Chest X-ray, PA view. Patient: 61 years old, sex M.
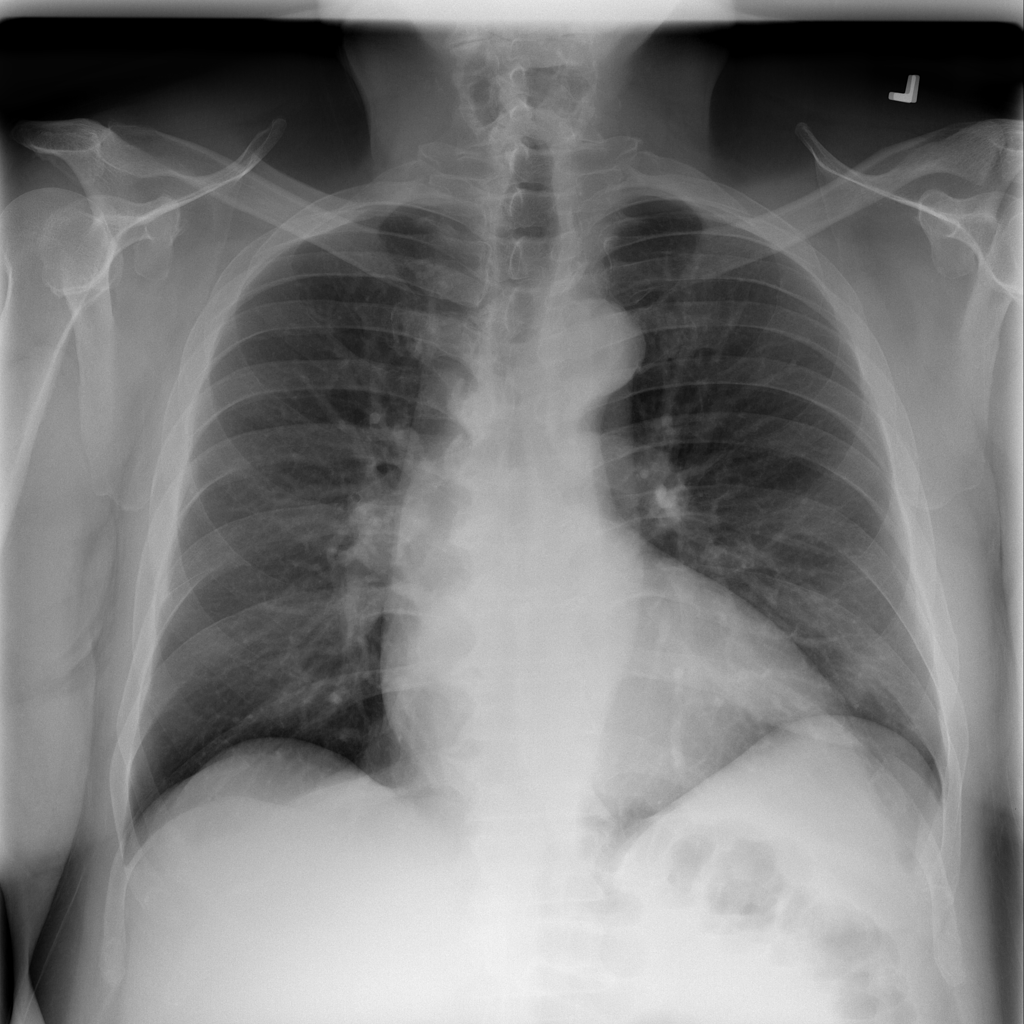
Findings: Effusion